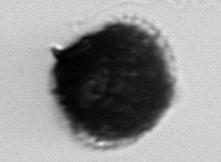
Label: Gonyaulax